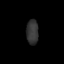
Tissue: lung
Cell type: T cells
Senescence score: 0.1934
Nuclear area (px): 292
Mean DAPI intensity: 51.712